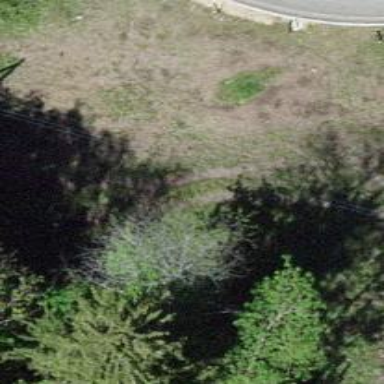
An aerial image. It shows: Minor power line.